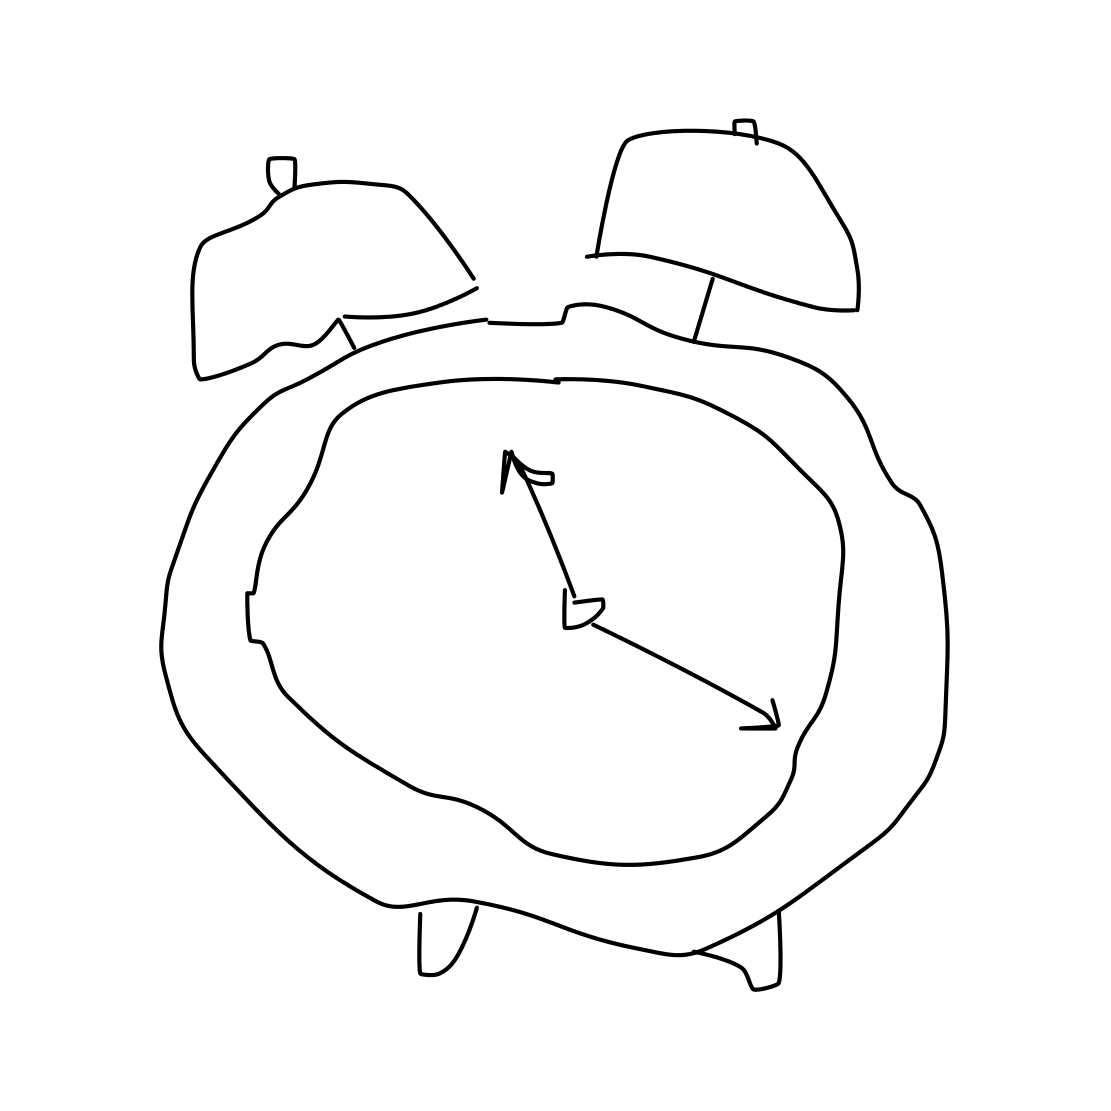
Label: alarm clock